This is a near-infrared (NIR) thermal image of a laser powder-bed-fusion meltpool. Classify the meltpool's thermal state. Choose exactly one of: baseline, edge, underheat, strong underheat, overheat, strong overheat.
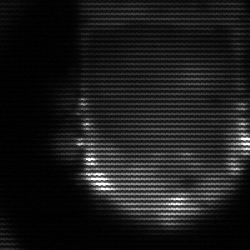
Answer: baseline